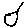
Label: circle